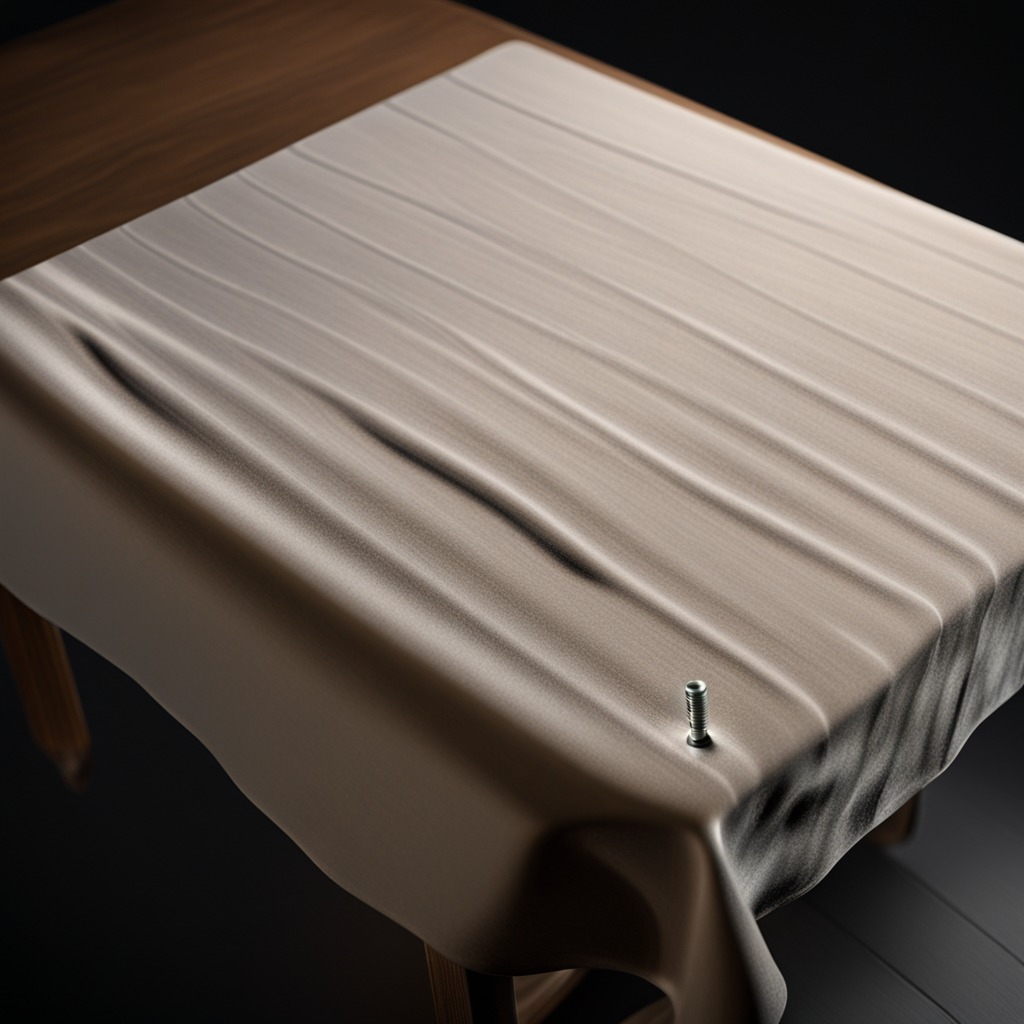
A metal screw is lying on the wooden table inside a workshop at night with soft shadows worn but beneath the cloth.